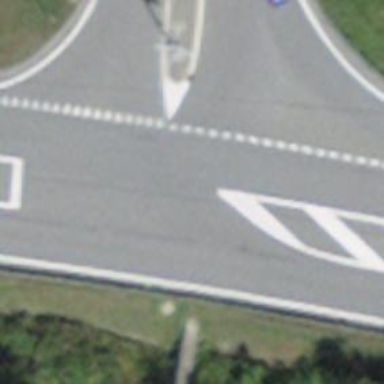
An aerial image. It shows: Motorway junction.